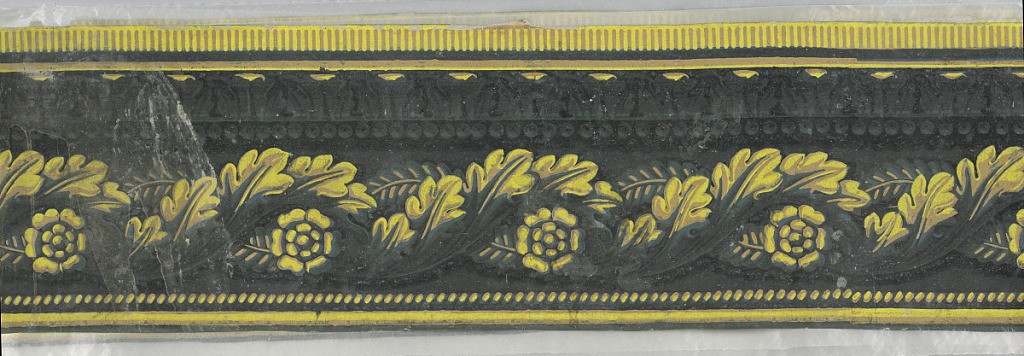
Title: Border
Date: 1800–1825
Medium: Block-printed on handmade paper
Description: Wide central band of intertwined acanthus leaves, forming a guilloche-like design. Above this is ros of beading and tongue and leaf molding. Row of dentil motif along top edge with narrow band of cable molding or rope twist along lower edge. Printed in shades of yellow, ocher and gray on black ground.

H#556 ?